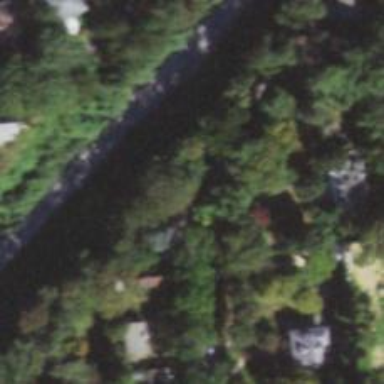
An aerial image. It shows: Residential road.